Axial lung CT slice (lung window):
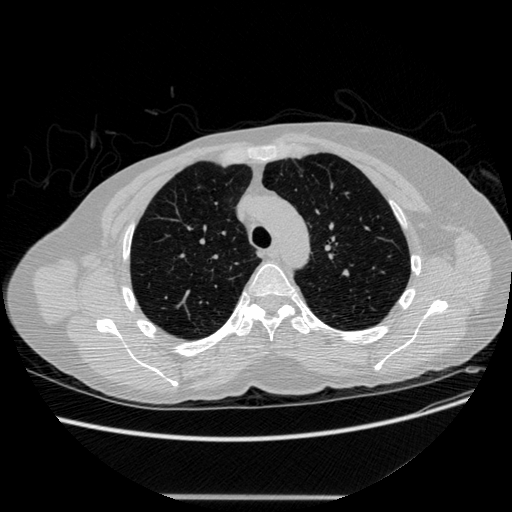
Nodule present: no